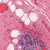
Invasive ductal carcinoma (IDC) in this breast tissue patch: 0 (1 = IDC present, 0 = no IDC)